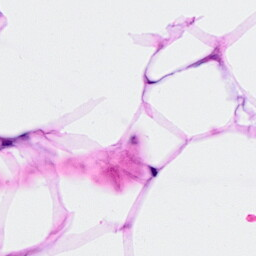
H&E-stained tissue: Breast